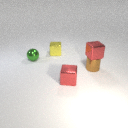
small brown metal cylinder in front of small yellow metal cube